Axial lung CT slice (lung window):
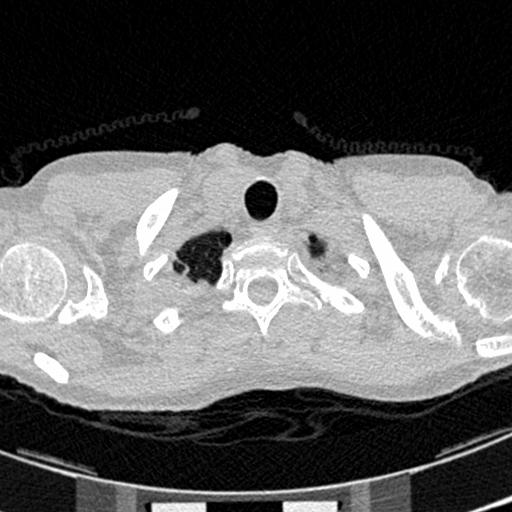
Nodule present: no